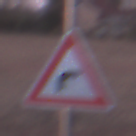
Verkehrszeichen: KurveRechts
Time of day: SunriseSunset
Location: Outdoor (Nature)
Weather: Clear
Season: NotSpecified
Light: Natural